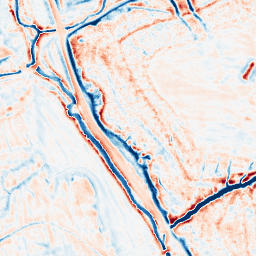
Category: edge_preserving
Decomposition family: bilateral
Decomposition parameters: d: 15
sigma_color: 50
sigma_space: 150
Upsampling method: sinc_hamming
Upsampling parameters: scale: 4
kernel_size: 16
Upsampling scale: 4